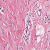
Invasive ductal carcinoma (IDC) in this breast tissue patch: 1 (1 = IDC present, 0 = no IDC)